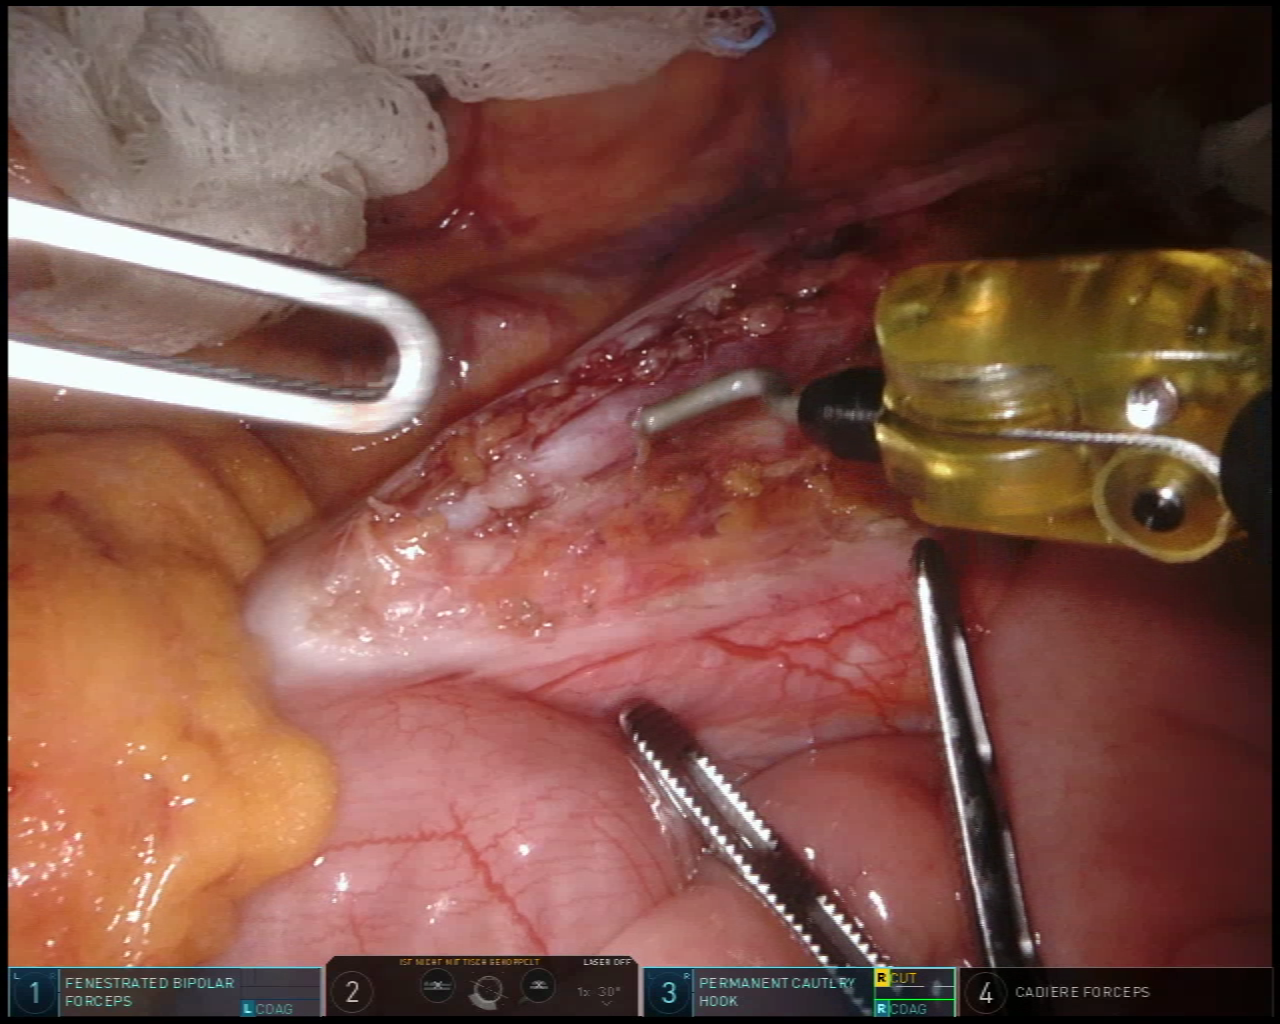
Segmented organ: small_intestine
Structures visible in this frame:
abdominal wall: no
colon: no
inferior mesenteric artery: yes
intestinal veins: yes
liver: no
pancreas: no
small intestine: yes
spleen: no
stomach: no
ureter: yes
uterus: no
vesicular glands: no